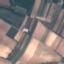
Land use / land cover class: PermanentCrop